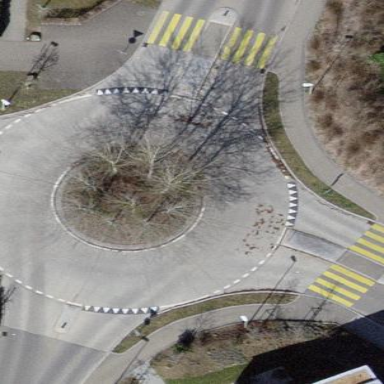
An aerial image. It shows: Tertiary road leading to roundabout junction.